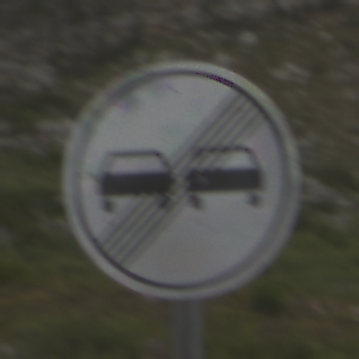
Verkehrszeichen: EndeUeberholverbot
Umgebung: Outdoor, Nature
Tageszeit: Midday
Wetter: Overcast
Licht: Natural
Jahreszeit: NotSpecified
Kontrast: LowContrast